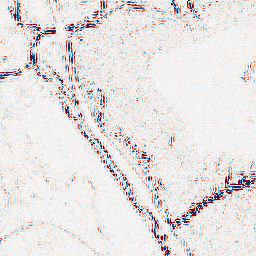
Category: wavelet
Decomposition family: wavelet_reverse_biorthogonal
Decomposition parameters: wavelet: rbio1.3
level: 2
Upsampling method: bicubic
Upsampling parameters: scale: 8
Upsampling scale: 8